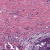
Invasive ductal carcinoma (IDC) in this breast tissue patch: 0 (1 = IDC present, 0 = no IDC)